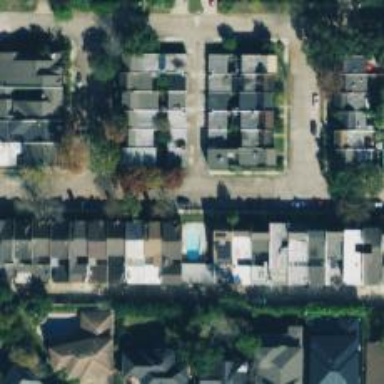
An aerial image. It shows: Alleyway designated as service road.